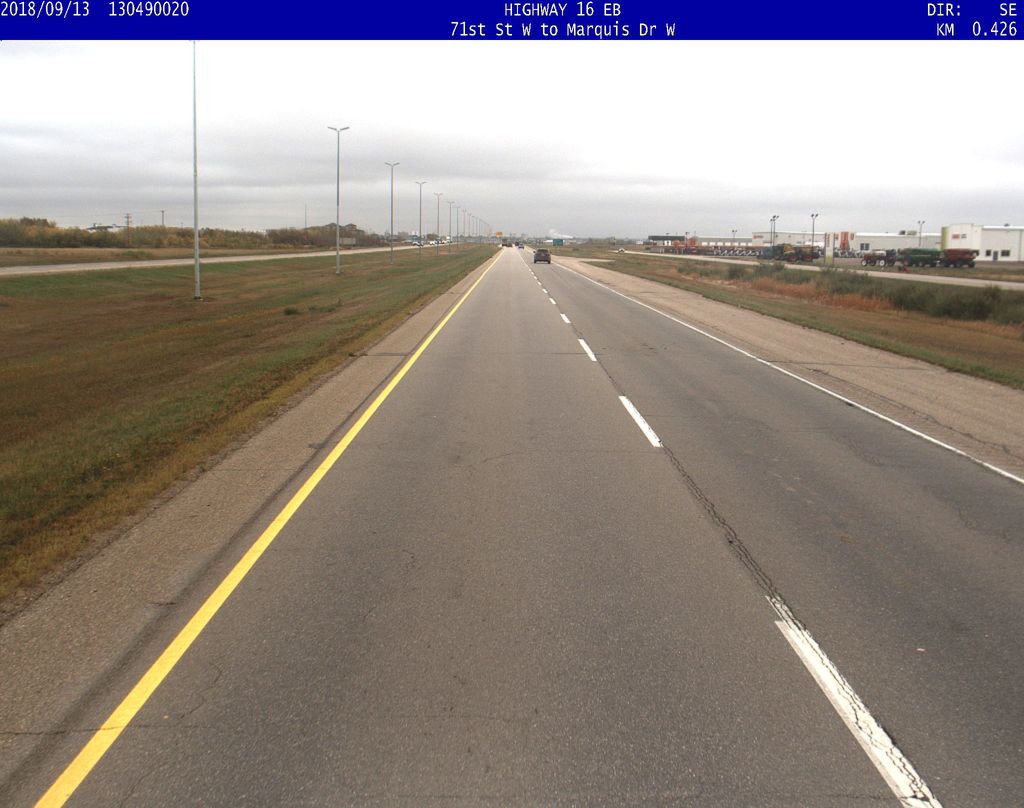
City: saskatoon